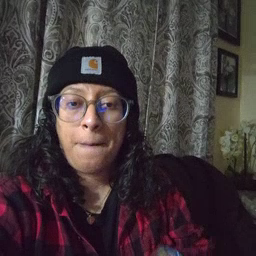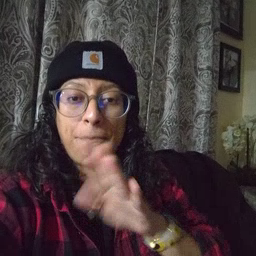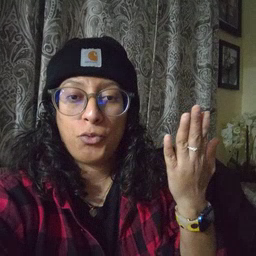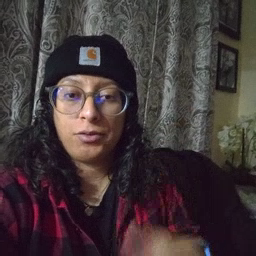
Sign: book